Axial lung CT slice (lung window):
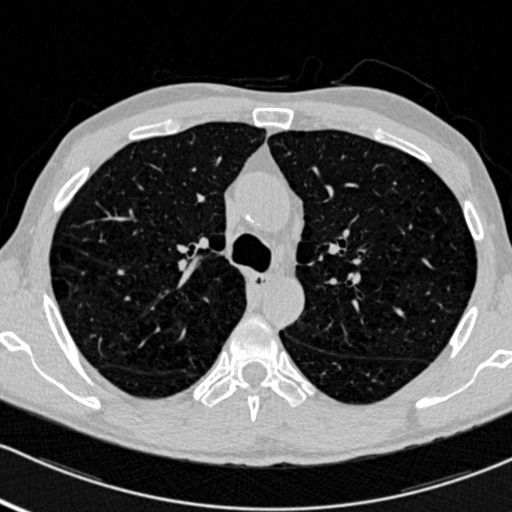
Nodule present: no